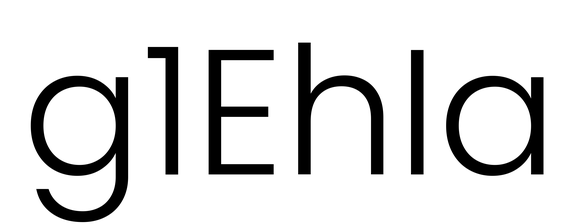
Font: Poppins-Light